Field crop: maize
Growth stage: 2
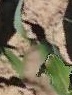
Species: maize